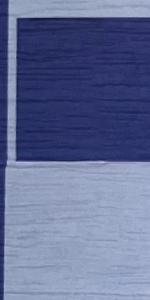
Label: Empty